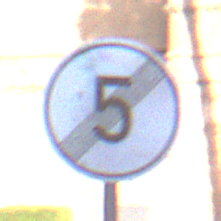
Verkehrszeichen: EndeGeschwindigkeit5
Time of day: SunriseSunset
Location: Outdoor (Urban)
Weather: PartlyCloudy
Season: NotSpecified
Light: Natural